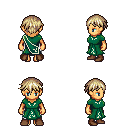
a pixel art fantasy rpg character, female body template, human, tanned skin, sash dress, white pants, white blonde short bangs hairstyle, brown shoes, four views (front, back, left, right), 2x2 character sprite sheet, small pixel art, hard edges, no anti-aliasing